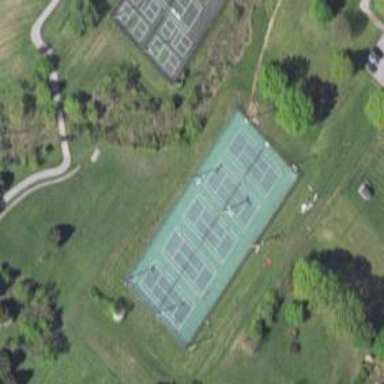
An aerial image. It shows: Tennis court on the leisure land pitch.